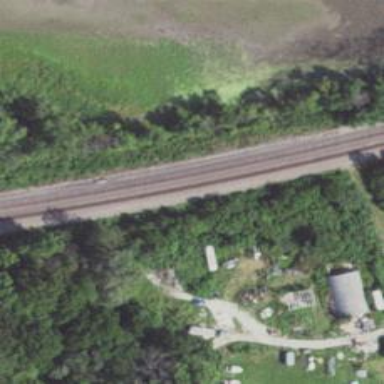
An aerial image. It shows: Railway track.